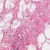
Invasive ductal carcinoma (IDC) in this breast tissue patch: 0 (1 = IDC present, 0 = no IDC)